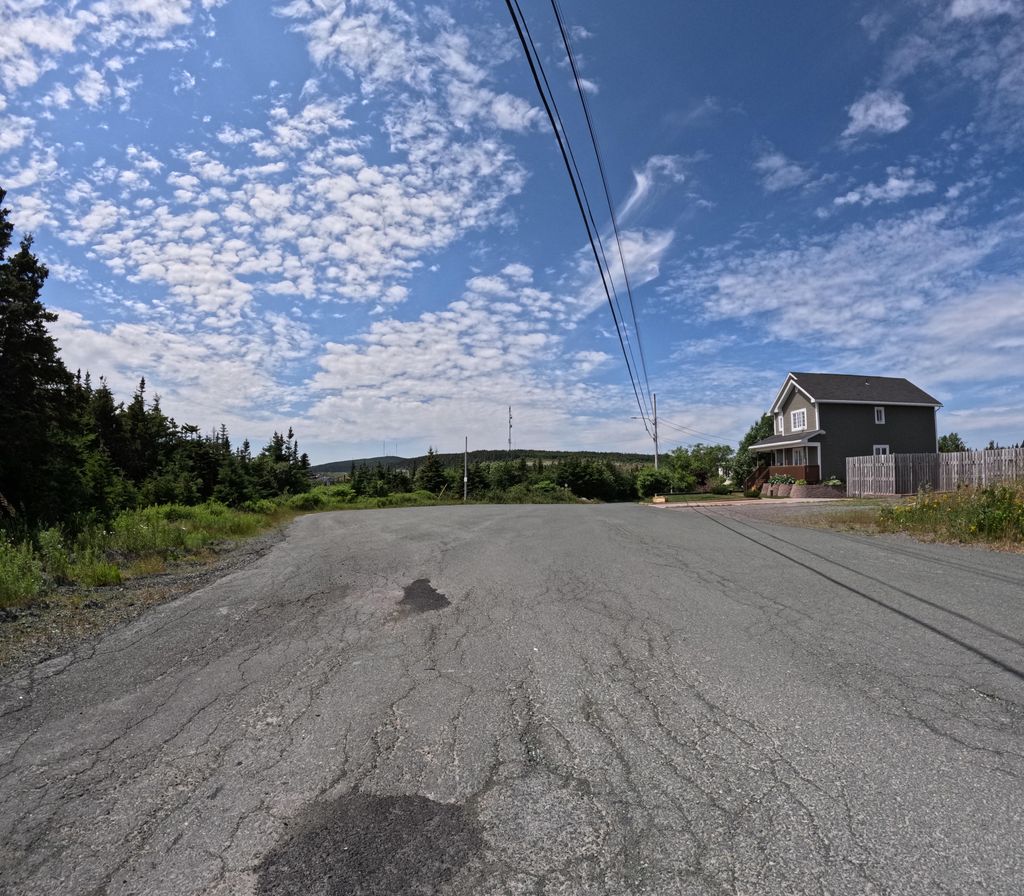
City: st_johns